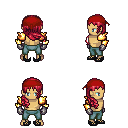
a pixel art fantasy rpg character, male body template, human, tanned skin, gold arm armor, teal pants, ruby red right-swept hairstyle, red bandana, metal gloves, ghillies, four views (front, back, left, right), 2x2 character sprite sheet, small pixel art, hard edges, no anti-aliasing